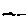
Label: line